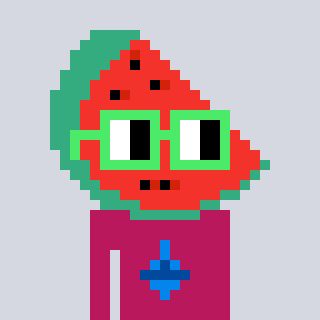
a pixel art character with square light green glasses, a watermelon-shaped head and a darkpink-colored body on a cool background